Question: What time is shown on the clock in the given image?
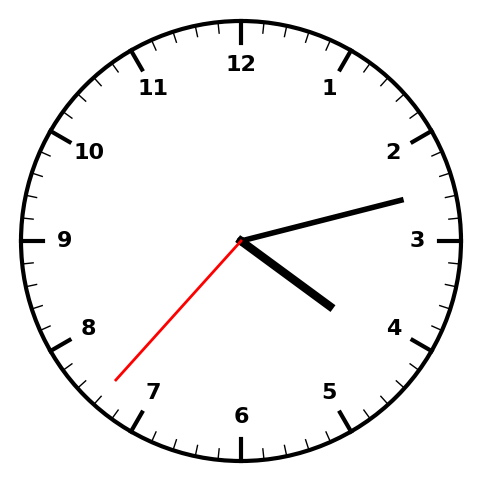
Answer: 04:12:37